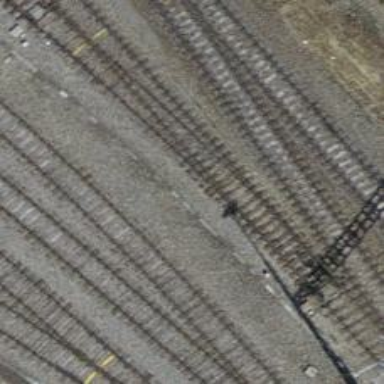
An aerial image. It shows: Railway yard with one track in service.